Chest X-ray. View position: AP
Patient age: 55
Patient sex: F
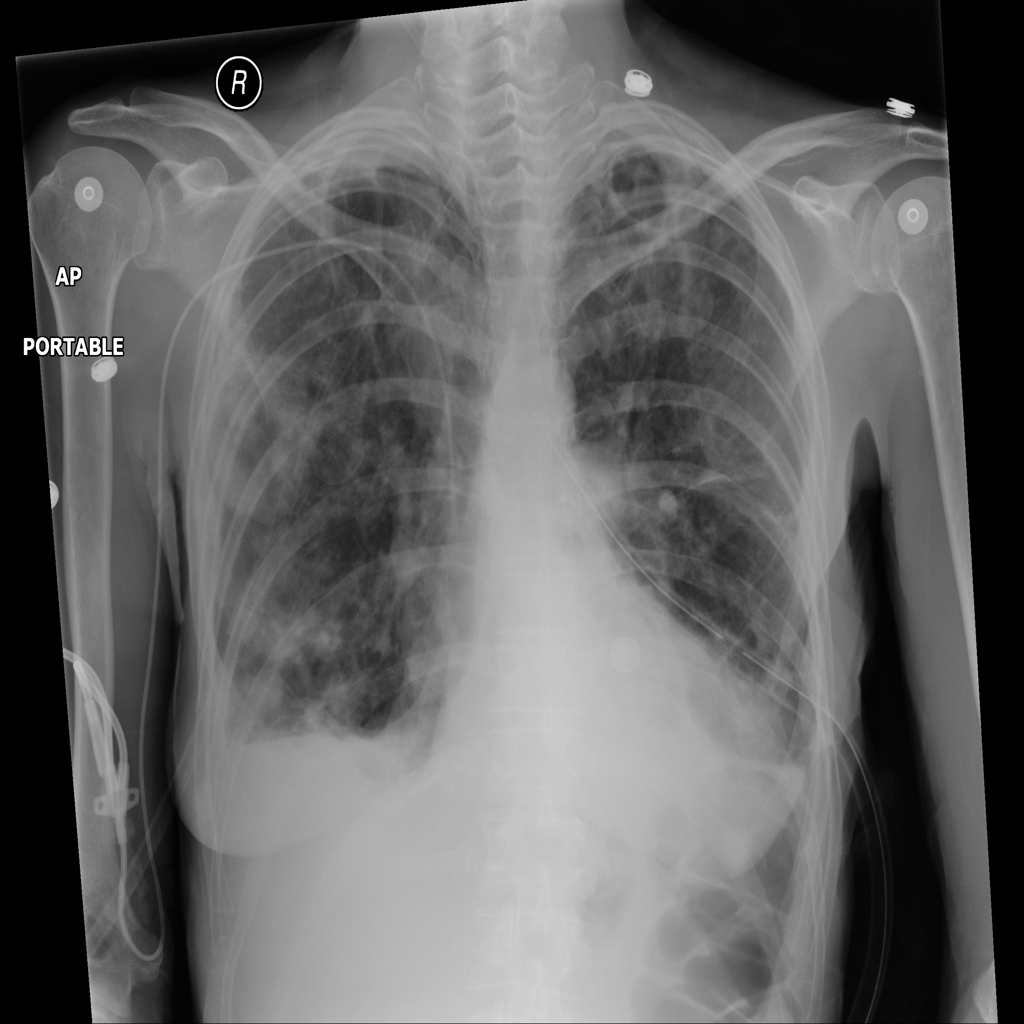
Finding: Pneumothorax